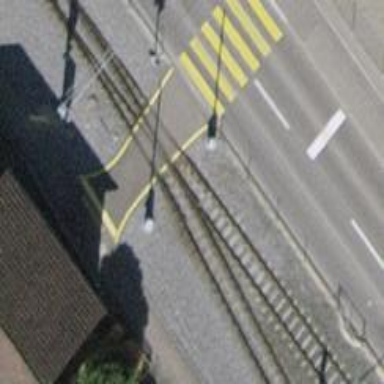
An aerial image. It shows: Railway crossing with full barrier.